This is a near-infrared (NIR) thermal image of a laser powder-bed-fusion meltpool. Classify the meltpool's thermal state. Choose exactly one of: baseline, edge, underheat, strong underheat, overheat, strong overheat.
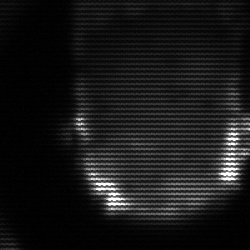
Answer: baseline